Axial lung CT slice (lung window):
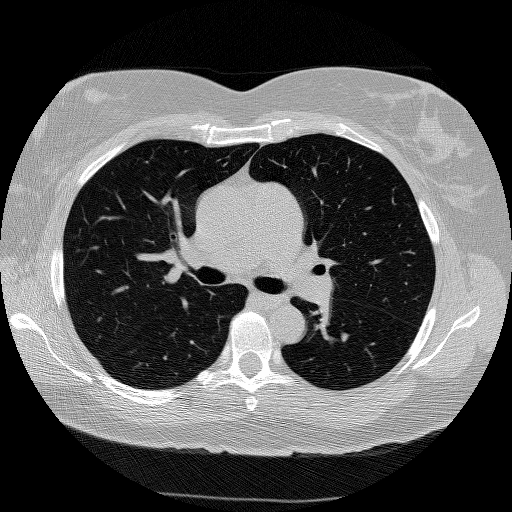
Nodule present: no